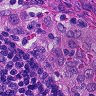
Metastatic tissue present: no